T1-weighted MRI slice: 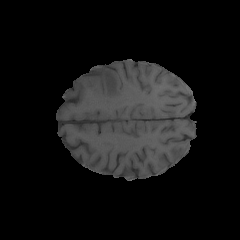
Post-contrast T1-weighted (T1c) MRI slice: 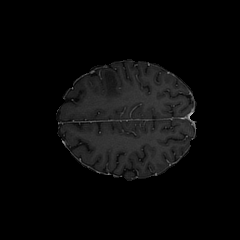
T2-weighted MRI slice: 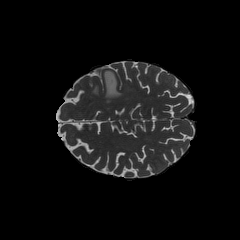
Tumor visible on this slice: yes